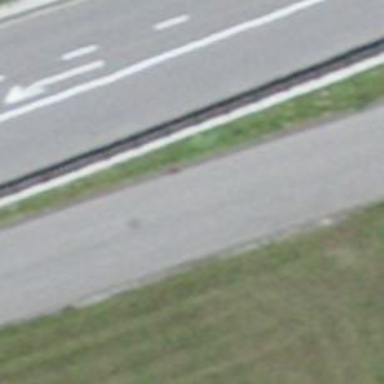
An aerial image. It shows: Asphalt alley designated as service road.